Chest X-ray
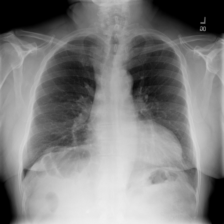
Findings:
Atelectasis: negative
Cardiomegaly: negative
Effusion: negative
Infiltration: negative
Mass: negative
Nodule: negative
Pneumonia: negative
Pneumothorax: negative
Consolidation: negative
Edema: negative
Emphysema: negative
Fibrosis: negative
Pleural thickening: negative
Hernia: negative